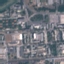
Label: Industrial